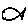
Label: fish